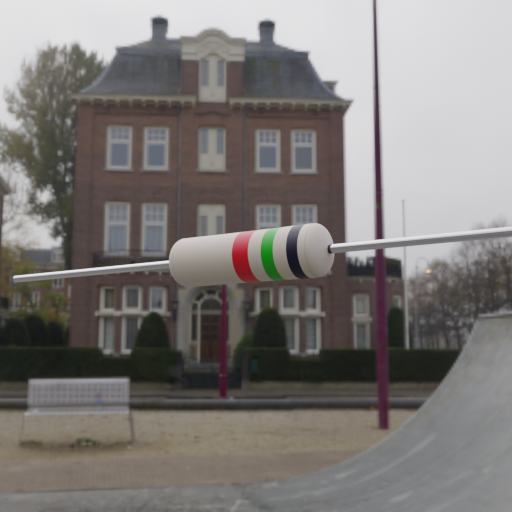
Resistor colour bands (in order): red, green, black